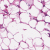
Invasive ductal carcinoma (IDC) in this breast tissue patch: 0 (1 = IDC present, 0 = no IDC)